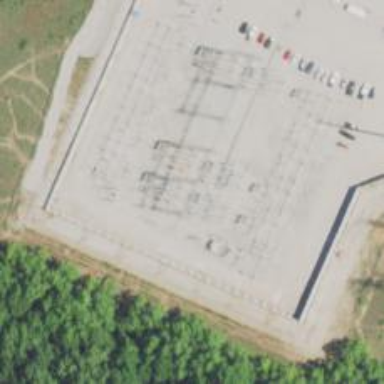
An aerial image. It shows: Switch used for power control.